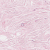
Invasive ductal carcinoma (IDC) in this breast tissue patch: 0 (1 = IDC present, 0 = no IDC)